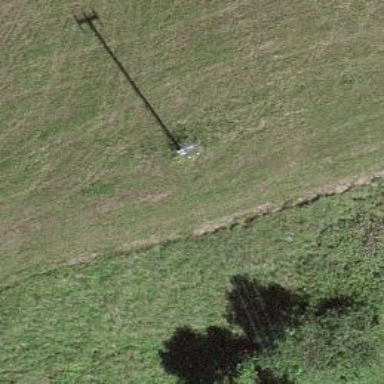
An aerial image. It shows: Utility pole in the area.